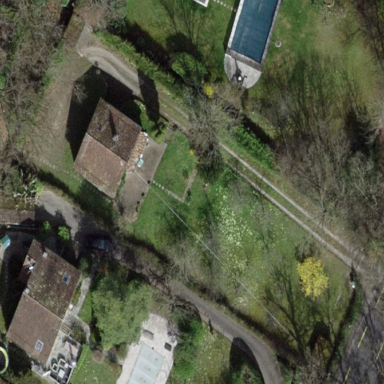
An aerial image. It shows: Garden surrounded by fence.